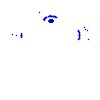
Particle: electron